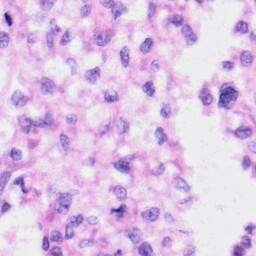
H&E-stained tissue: Liver